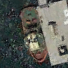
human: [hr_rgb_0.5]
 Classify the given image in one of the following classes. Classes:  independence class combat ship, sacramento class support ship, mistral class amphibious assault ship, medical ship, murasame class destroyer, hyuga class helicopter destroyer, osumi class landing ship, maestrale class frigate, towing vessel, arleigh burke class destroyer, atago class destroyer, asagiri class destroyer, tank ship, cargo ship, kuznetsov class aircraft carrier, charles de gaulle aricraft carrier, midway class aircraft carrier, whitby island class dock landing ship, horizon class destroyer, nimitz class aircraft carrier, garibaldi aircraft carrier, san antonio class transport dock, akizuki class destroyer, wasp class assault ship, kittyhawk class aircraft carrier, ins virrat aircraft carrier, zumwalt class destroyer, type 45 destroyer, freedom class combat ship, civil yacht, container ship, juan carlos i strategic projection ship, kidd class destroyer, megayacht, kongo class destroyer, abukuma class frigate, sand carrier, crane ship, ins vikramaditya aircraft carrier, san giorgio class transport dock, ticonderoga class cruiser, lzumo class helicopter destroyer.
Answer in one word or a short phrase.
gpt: Towing vessel